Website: macys
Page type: account-selection
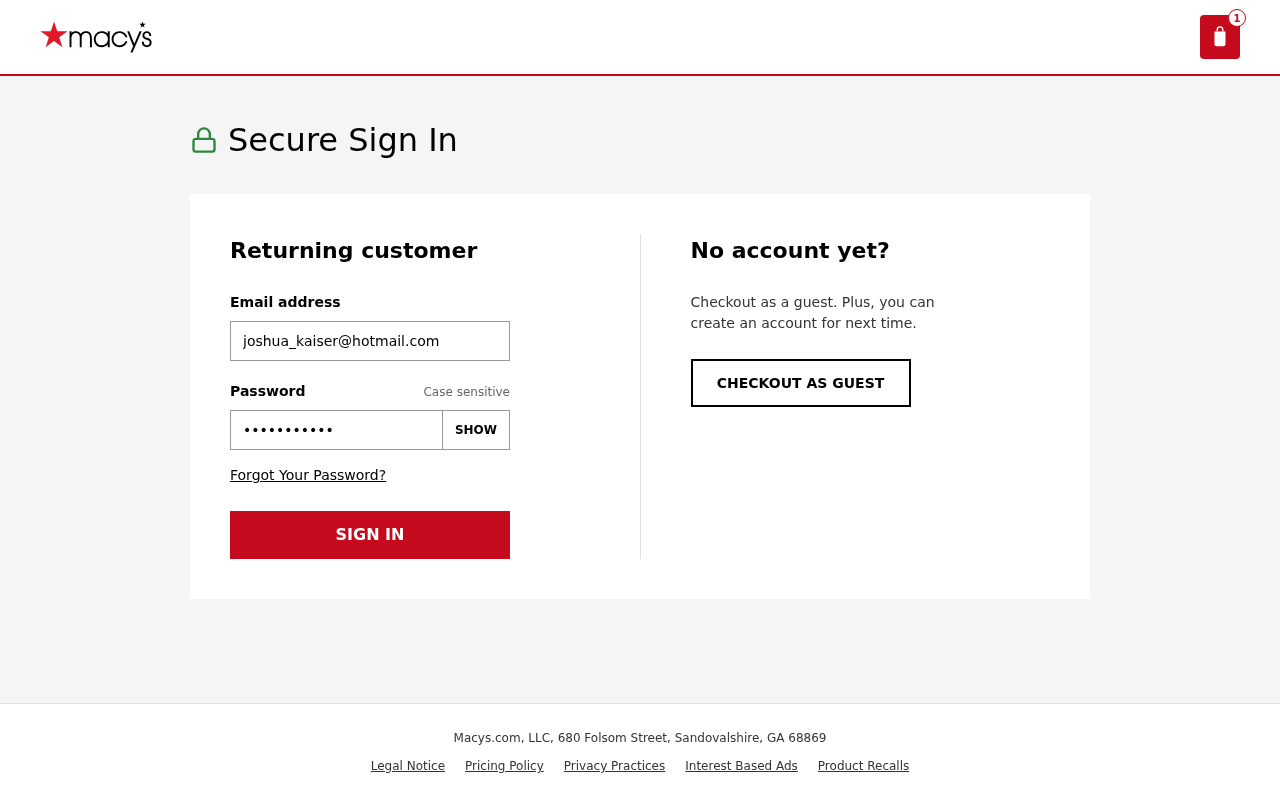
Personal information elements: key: PII_EMAIL
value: joshua_kaiser@hotmail.com
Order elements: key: ORDER_NUM_ITEMS
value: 1